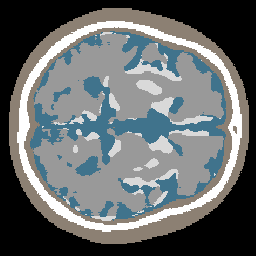
Label: no_lesion